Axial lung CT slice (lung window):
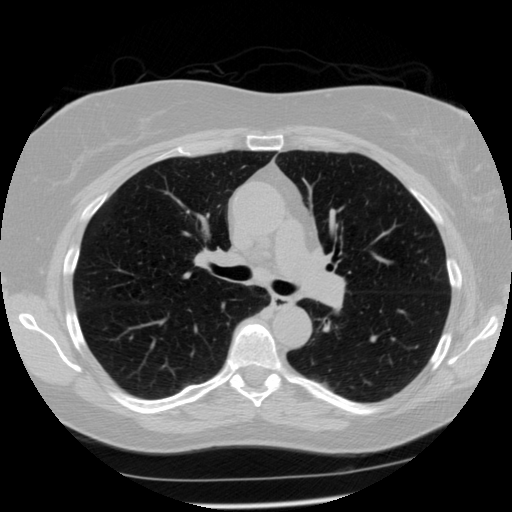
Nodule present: no